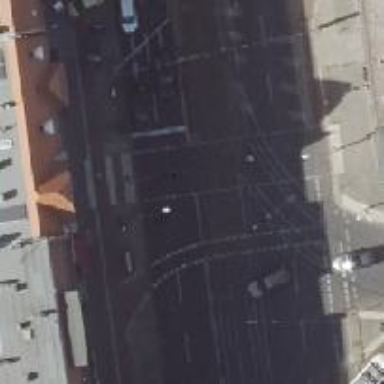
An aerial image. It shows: Tram crossing with traffic signals.